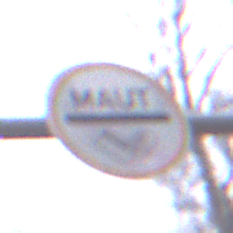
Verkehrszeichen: MautflichtigeStrecke
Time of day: Midday
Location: Outdoor (Nature)
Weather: Overcast
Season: Autumn
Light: Natural